Field crop: maize
Growth stage: 2
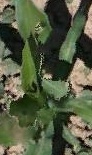
Species: maize